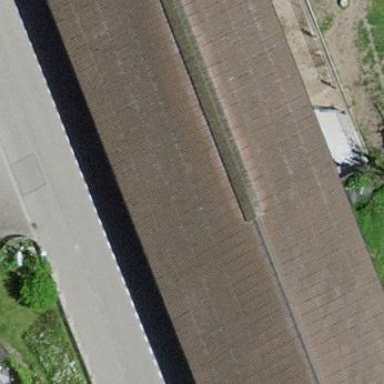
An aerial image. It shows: Rural barn.